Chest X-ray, PA view. Patient: 51 years old, sex F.
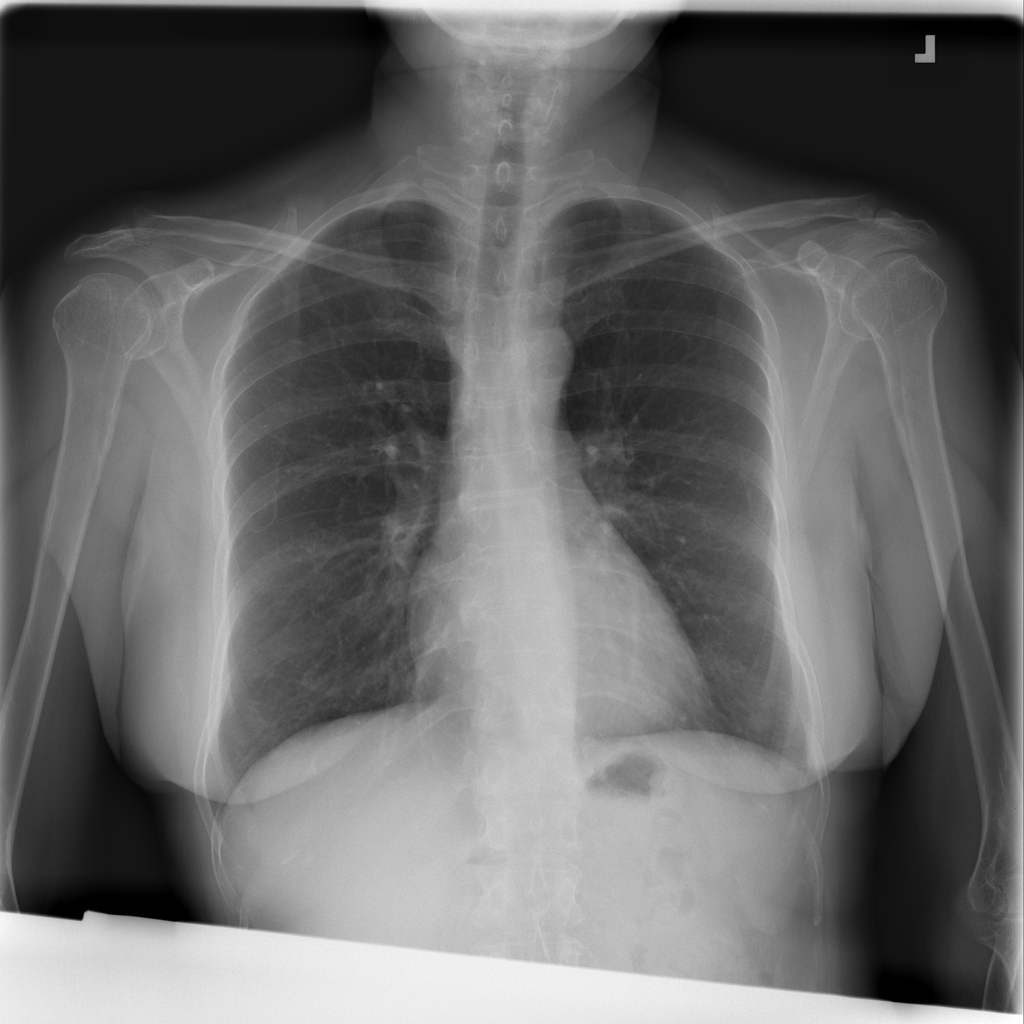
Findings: No Finding